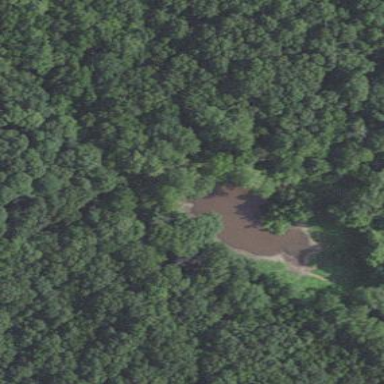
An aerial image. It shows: Peaceful pond surrounded by nature.